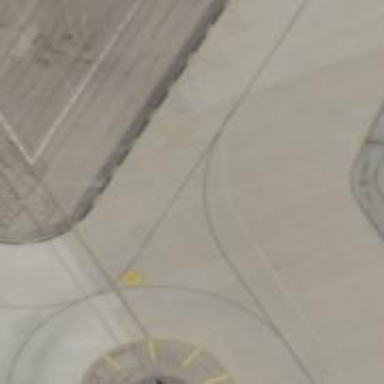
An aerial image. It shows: Image of taxiway at airport.